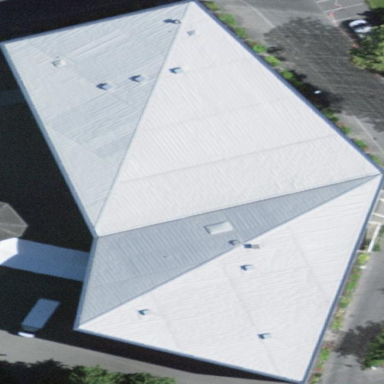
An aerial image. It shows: Parking building with silver facade and white roof.